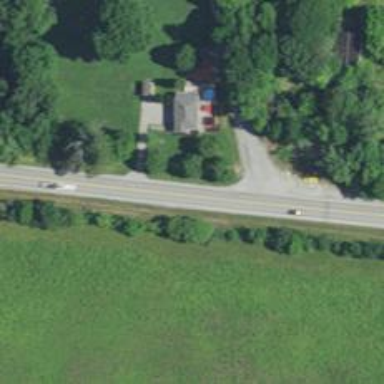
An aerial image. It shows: Primary highway.